Question: I tried with this code, but it is not that I expect:
'''
textView.setText("0 (800) 701 201");
Linkify.addLinks(textView, Linkify.PHONE_NUMBERS);
'''
result:

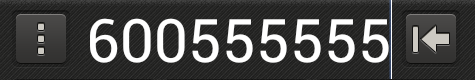
Answer: I suppose you are trying to make a call. Launch the intent to call like this...
'''
Intent i = new Intent(Intent.ACTION_DIAL);
i.setData(Uri.parse("tel:<PHONE>");
startActivity(i);
'''
Good Luck :)